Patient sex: M
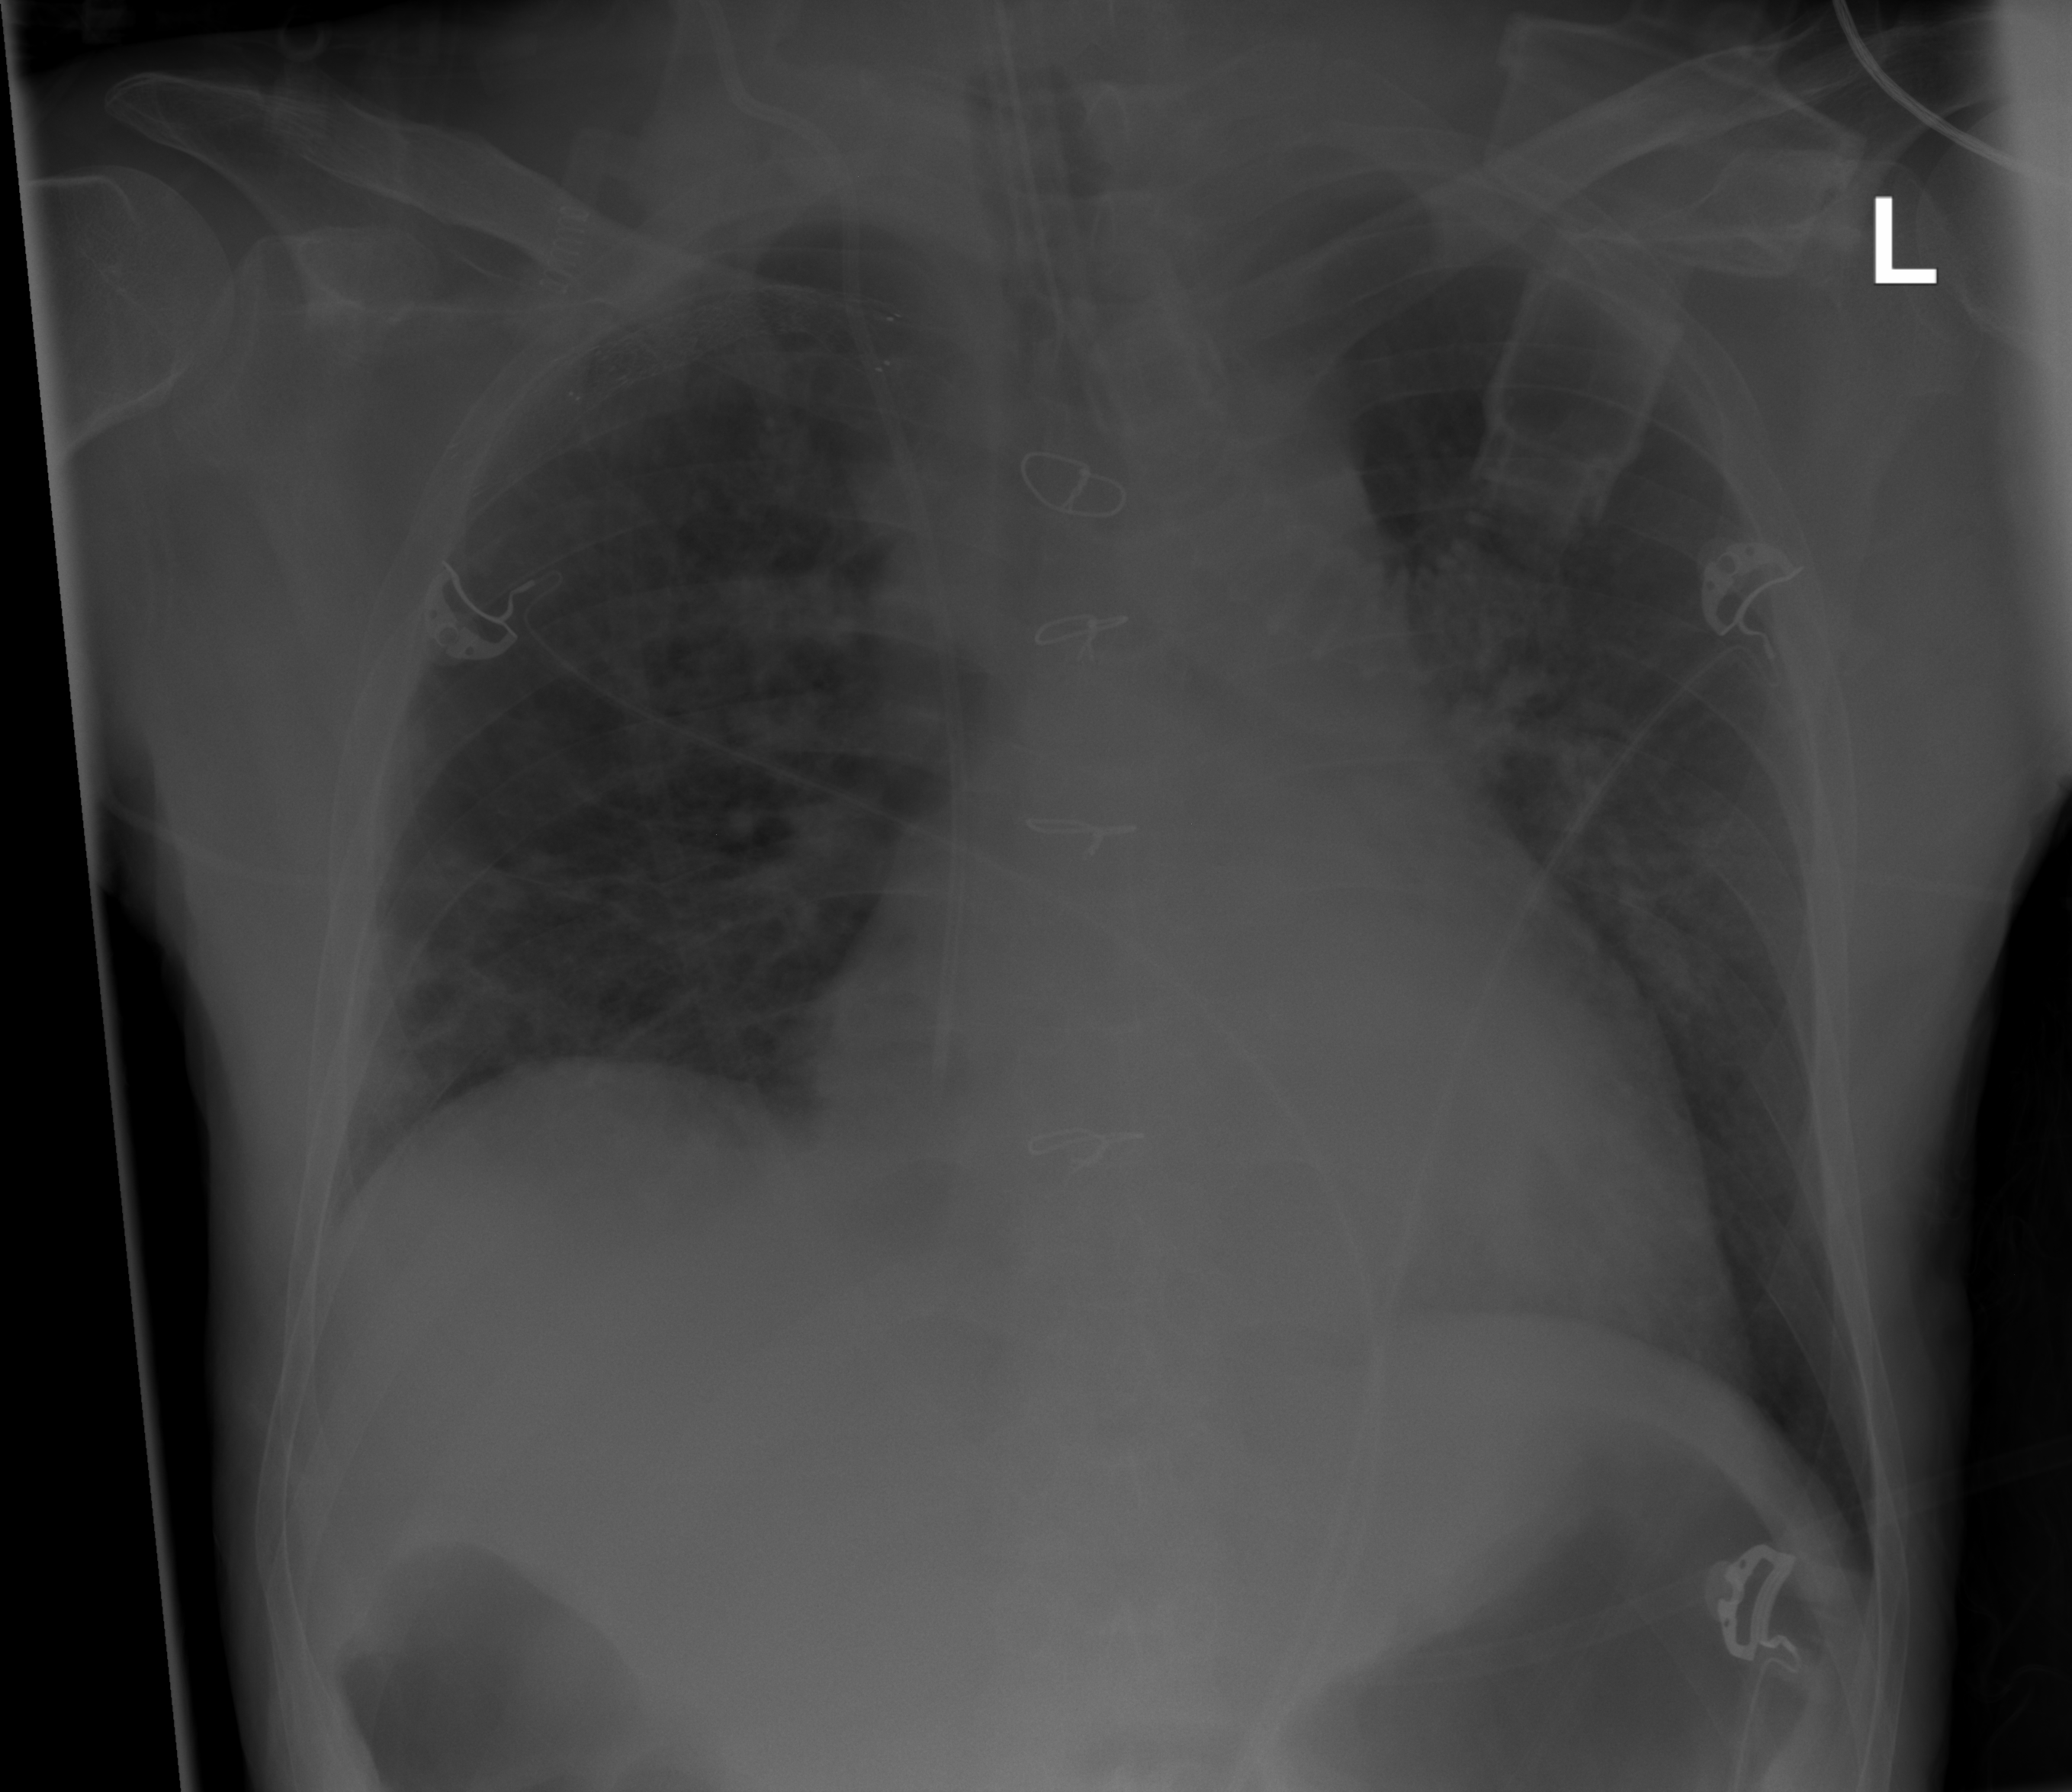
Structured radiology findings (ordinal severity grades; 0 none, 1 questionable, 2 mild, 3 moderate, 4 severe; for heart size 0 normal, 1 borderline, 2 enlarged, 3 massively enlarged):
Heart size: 2
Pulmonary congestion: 2
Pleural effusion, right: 0
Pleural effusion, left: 0
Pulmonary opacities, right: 2
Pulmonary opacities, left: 2
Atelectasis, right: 2
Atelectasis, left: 0